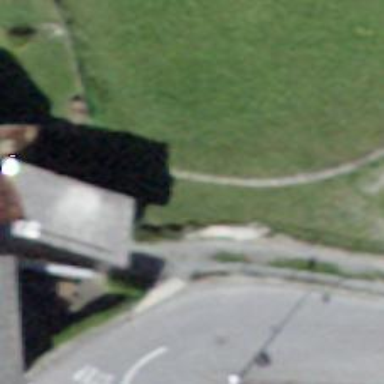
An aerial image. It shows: Path covered in grass.